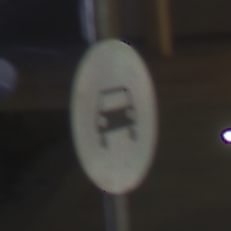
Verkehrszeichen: VerbotKraftwagen
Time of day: Night
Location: Outdoor (Urban)
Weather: PartlyCloudy
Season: NotSpecified
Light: Artificial